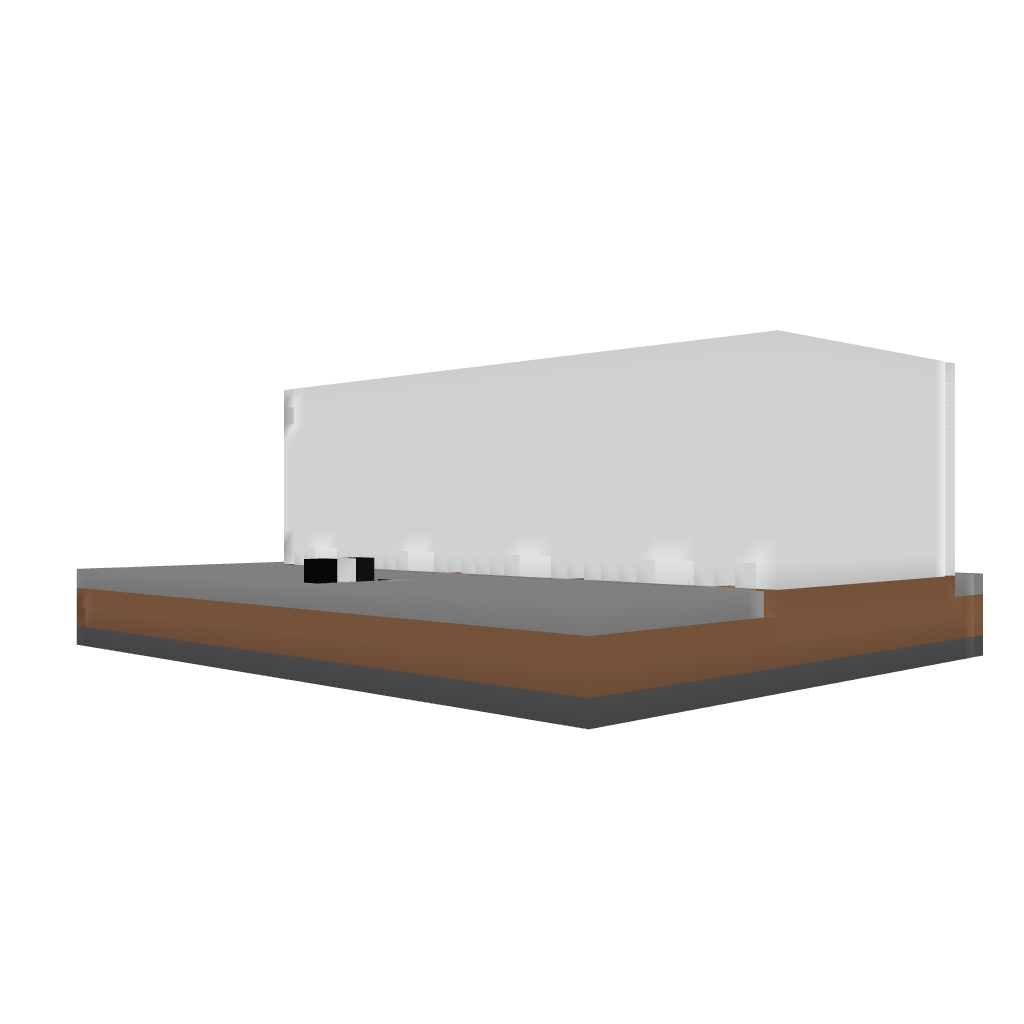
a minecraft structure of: HELLO Sign